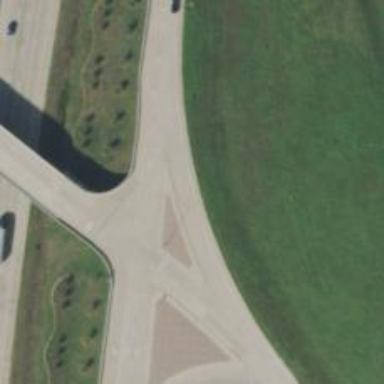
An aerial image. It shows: Tertiary link road.